Question: Can someone explain why there is this empty column (before Column1) in my data grid?

Here is the XAML
'''
<DataGrid x:Name="mydatagrid" ItemsSource="{Binding}" AutoGenerateColumns="true" Margin="0,20,-3,-2" IsReadOnly="True" AutoGeneratingColumn="OnAutoGeneratingColumn"/>
'''
The object class it is bound to is a subclass of INotifyPropertyChanged, and I am fairly certain that none of the properties of my class are causing that column to be there, because if they were, wouldn't the column have the name of that property?
Is there a better way to remove/hide this column without having to resort to negative left margins for the datagrid?
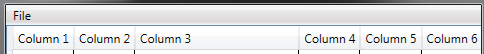
Answer: The extra 'column' is intended to show your row headers. If you want to turn it off, use a declaration like this...
'''
<DataGrid HeadersVisibility="Column"></DataGrid>
'''
The default value for 'HeadersVisibility' is "All".